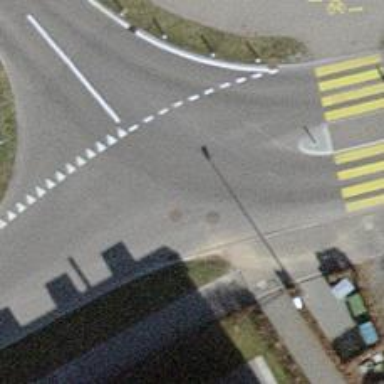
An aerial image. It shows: Marked crossing with pedestrian island.